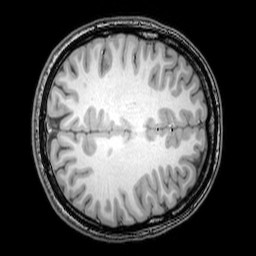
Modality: T1w
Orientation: axial
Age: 23
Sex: female
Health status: healthy
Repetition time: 0.081 s
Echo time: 0.037 s